Question: Assuming I have the vertices of some polygon in a grid environment, how can I iterate through each cell it contains (including those on the edge)?
To clarify, I have the following vertices (counted as if the topleft is '(0, 0)'):
'''
//each point is [x, y]
var verts = [
[1, 1],
[3, 1],
[3, 2],
[4, 2],
[4, 4],
[0, 4],
[0, 3],
[1, 3]
];
'''
Which would define a polygon such as this:

Where each green dot is a point I would like to iterate, based on the vertices above. There is no pattern to the direction the vertices will walk along the edge of the polygon, it could go clockwise or counter-clockwise around the polygon. However, they will be in order; that is, if you put down your pen and move to each vertex in order, without lifting up, and it would draw the outline without crossing inside the polygon.
The use case being I have the 'imageData' from a PNG loaded via the canvas API. This PNG is split into "zones", and I need to iterate each pixel of the current "zone". Each "zone" is defined by a vertex array like above.
I tried something like the following, which will create a square to iterate through for each set of 4 vertices in the array.
'''
for(var v = 0, vl = verts.length - 4; v < vl; ++v) {
//grabbing the minimum X, Y and maximum X, Y to define a square to iterate in
var minX = Math.min(verts[v][0], verts[v + 1][0], verts[v + 2][0], verts[v + 3][0]),
minY = Math.min(verts[v][1], verts[v + 1][1], verts[v + 2][1], verts[v + 3][1]),
maxX = Math.max(verts[v][0], verts[v + 1][0], verts[v + 2][0], verts[v + 3][0]),
maxY = Math.min(verts[v][1], verts[v + 1][1], verts[v + 2][1], verts[v + 3][1]);
for(var x = minX; x < maxX; ++x) {
for(var y = minY; y < maxY; ++y) {
//do my checks on this pixel located at X, Y in the PNG
}
}
}
'''
Two big problems with that though:
1. It can repeat points within the polygon, and
2. It can grab points outside the polygon
I can solve the first issue by tracking which points I check, so I don't repeat a check. The second can only be solved by running a 'PointInPoly' check on each point, which would make this solution much heavier than I want it to be.
Iterating each pixel in the entire image and applying a 'PointInPoly' check to each is also unacceptable; it would be even slower than the above algorithm.
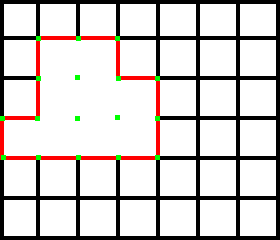
Answer: If your polygons are convex, you can do the following:
- -
The basic algorithm is from here: <URL>
If your polygons are convex, then what I would do is to actually draw the polygon on the canvas in a known colour, and then apply the <URL>.